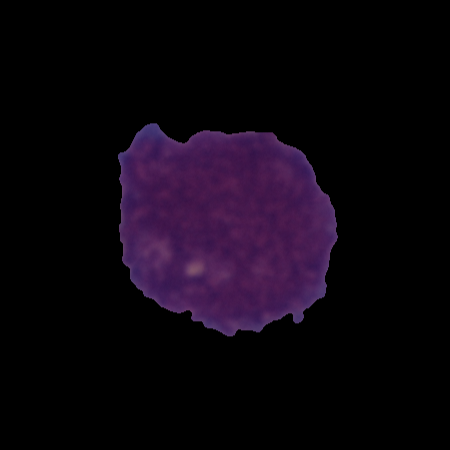
Label: cancer